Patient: sex M, age 62
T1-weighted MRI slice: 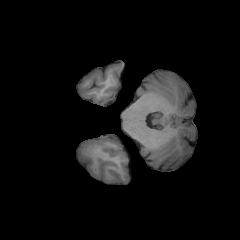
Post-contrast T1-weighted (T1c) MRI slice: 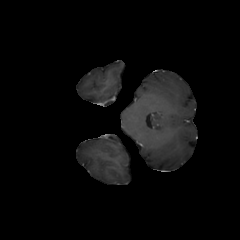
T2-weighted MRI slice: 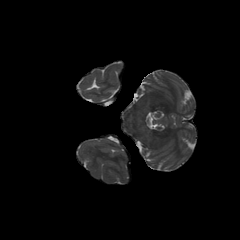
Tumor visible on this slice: no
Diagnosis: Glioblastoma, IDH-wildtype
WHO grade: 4